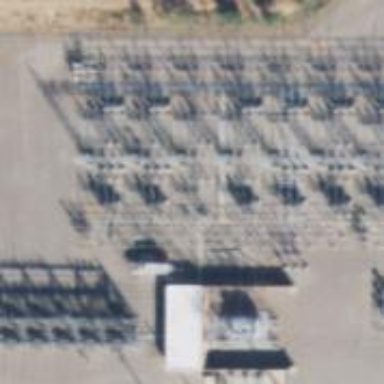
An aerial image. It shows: Switch used for power control.